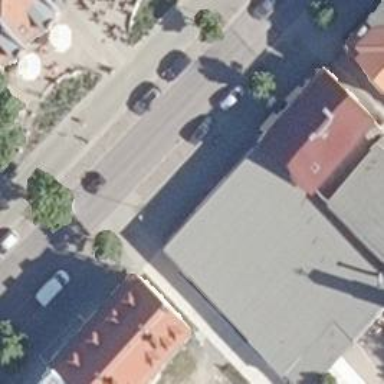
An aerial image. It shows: Street-side parking space available for use. This normal parking space is designated for public use.